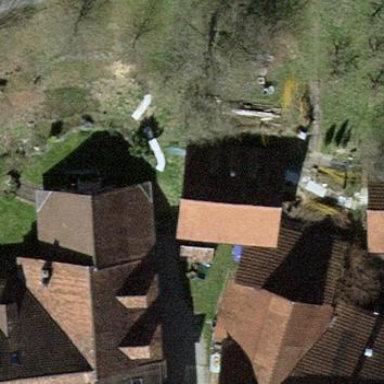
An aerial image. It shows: Shed.